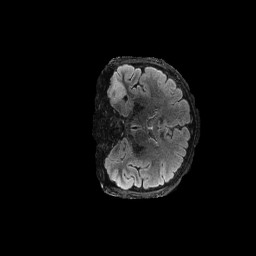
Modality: FLAIR
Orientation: coronal
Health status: ill
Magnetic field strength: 3 T